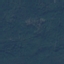
Land use / land cover class: Forest